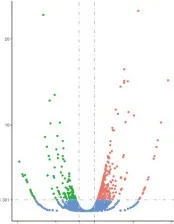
(A) Volcanic map of differential genes between patients and normal people.
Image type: chart (chart)